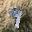
Label: 9